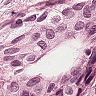
Metastatic tissue present: yes